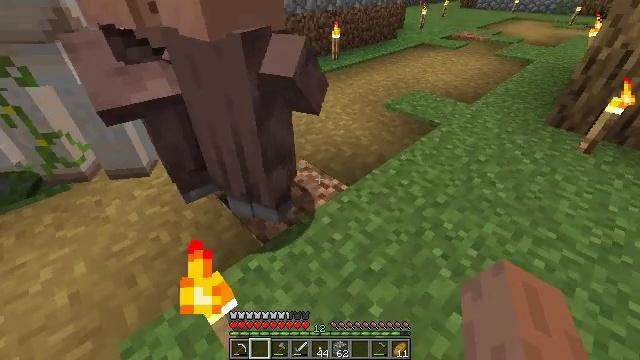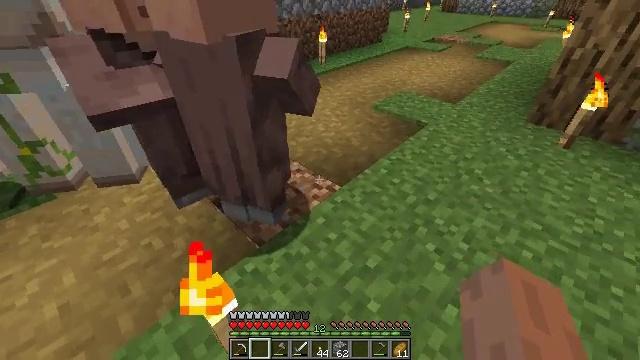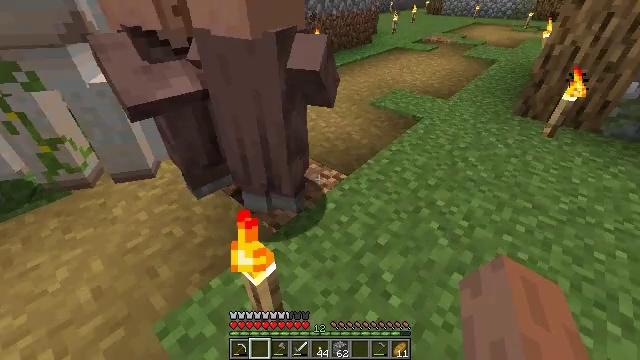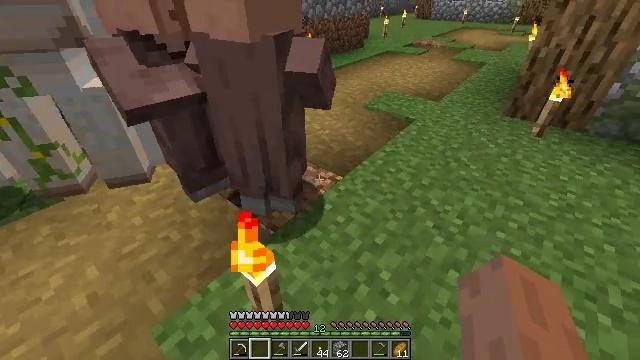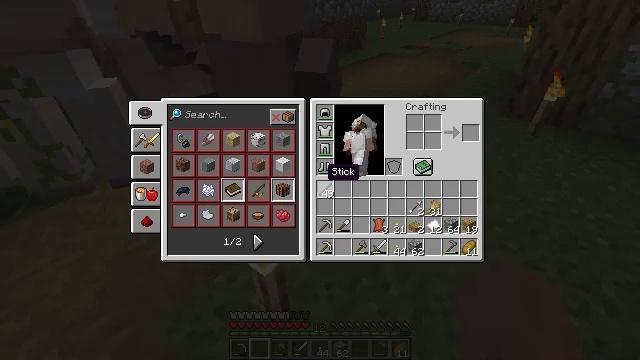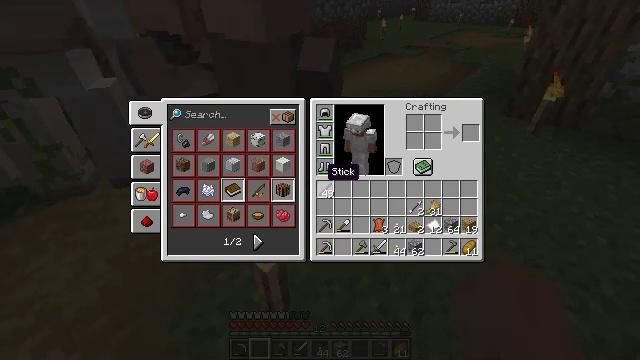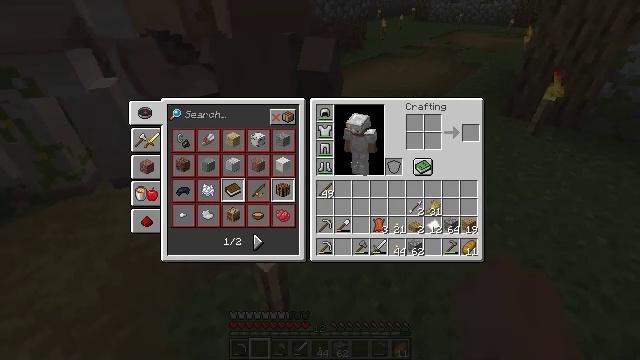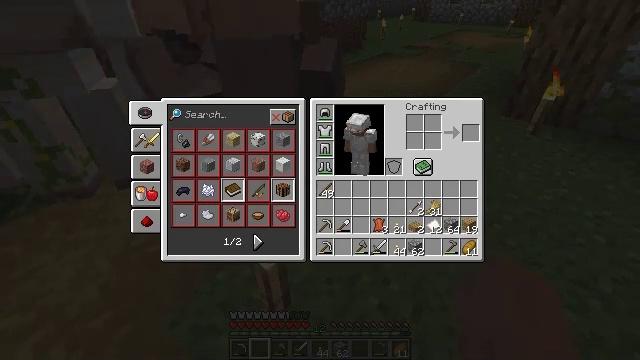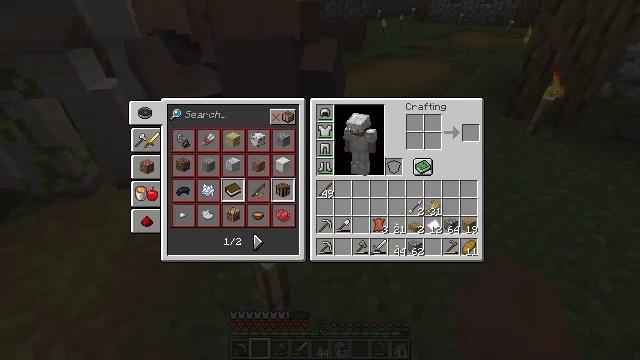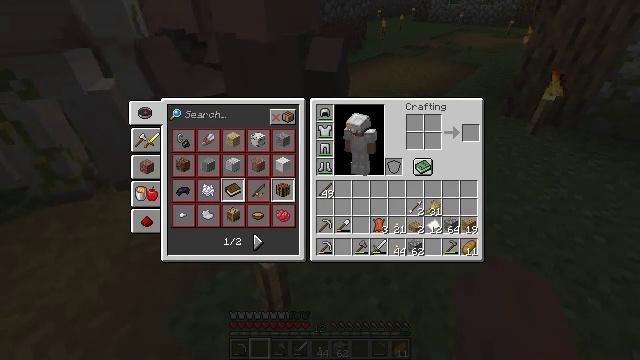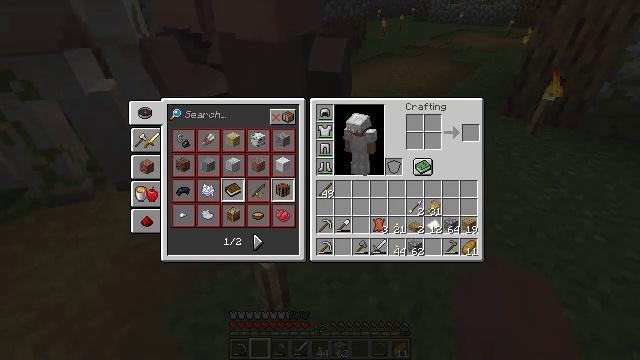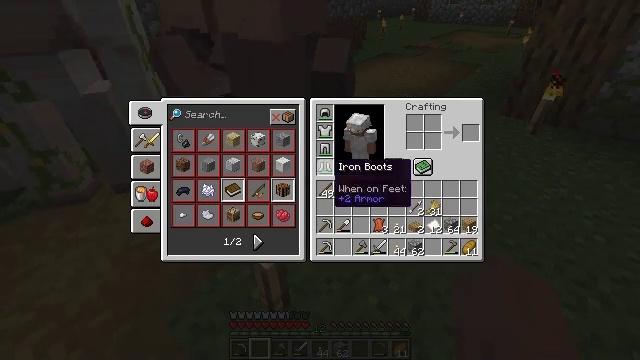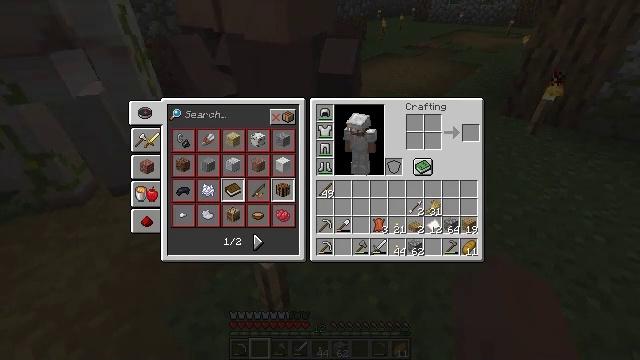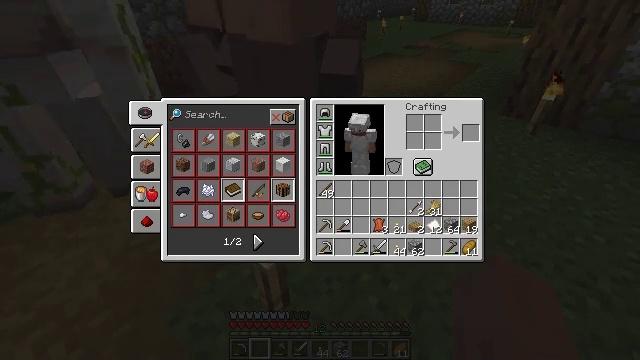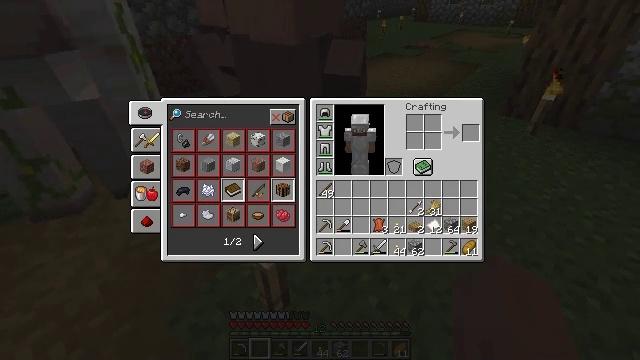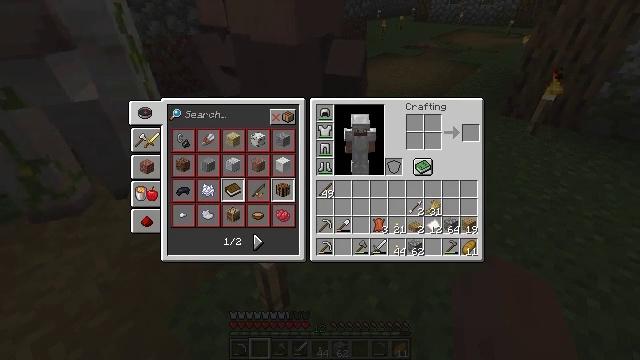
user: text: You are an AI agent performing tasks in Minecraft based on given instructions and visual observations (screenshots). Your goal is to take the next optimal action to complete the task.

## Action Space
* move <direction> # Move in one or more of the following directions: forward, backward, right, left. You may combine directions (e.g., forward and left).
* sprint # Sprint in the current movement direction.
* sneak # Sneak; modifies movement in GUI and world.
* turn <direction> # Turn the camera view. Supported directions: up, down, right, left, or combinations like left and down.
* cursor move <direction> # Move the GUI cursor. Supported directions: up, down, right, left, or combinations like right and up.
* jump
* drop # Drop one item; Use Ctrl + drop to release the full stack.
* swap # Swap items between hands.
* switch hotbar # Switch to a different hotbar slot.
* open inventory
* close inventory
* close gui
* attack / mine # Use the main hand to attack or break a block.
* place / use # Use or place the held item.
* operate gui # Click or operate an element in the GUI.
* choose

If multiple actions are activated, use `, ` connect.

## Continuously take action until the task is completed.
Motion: motion action
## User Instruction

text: Open the crafting table and craft a book.
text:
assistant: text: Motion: move back and move left, turn right
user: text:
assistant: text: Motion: turn right
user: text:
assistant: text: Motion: turn right
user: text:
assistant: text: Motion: open inventory
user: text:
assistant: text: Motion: open inventory
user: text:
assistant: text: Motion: open inventory
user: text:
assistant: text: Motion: no_op
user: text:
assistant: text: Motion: cursor move left
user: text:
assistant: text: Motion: no_op
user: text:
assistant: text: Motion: no_op
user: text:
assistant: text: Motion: cursor move right
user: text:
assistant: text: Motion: cursor move right
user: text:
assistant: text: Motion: cursor move right
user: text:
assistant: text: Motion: cursor move right
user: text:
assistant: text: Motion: no_op
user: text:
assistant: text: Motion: no_op
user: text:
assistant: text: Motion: cursor move right
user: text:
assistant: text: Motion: cursor move right
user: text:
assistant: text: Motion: cursor move right
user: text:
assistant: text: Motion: cursor move right
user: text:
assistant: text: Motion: no_op
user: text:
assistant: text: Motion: no_op
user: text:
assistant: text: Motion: no_op
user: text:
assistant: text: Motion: no_op
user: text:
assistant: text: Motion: no_op
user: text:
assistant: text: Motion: no_op
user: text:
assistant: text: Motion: no_op
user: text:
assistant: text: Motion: no_op
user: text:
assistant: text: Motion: no_op
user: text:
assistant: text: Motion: no_op